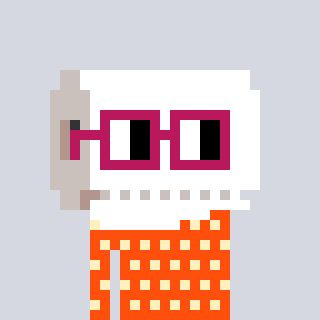
a pixel art character with square dark red glasses, a toiletpaper-full-shaped head and a orange-colored body on a cool background